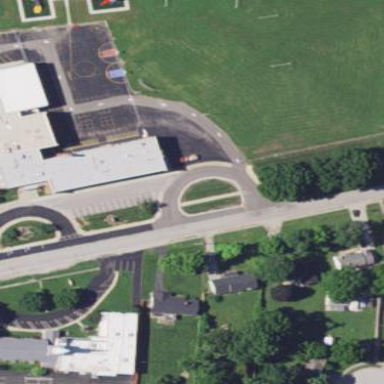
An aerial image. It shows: School building.